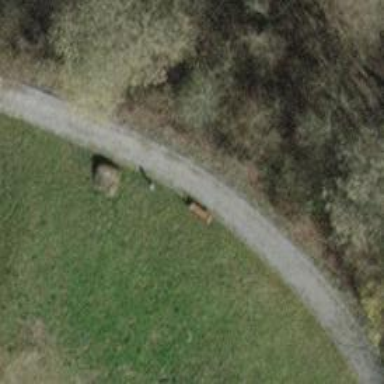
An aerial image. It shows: Brown bench.